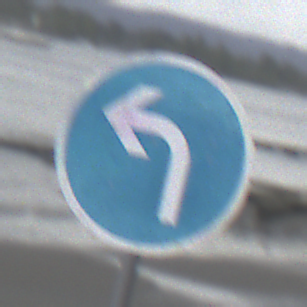
Verkehrszeichen: VorgeschriebeneFahrtrichtungLinks
Umgebung: Outdoor, Suburban
Tageszeit: Midday
Wetter: Overcast
Licht: Natural
Jahreszeit: NotSpecified
Kontrast: LowContrast